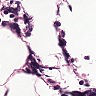
Metastatic tissue present: no